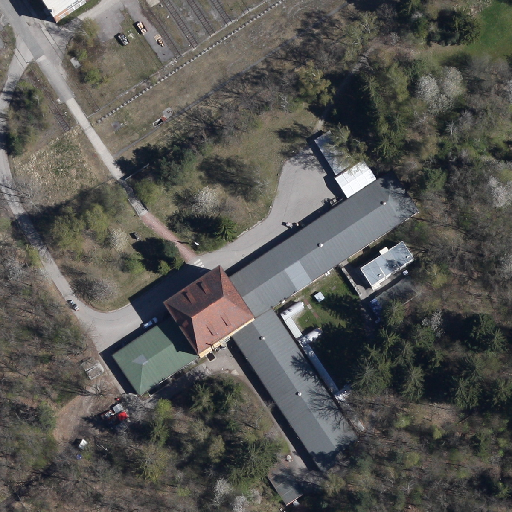
Referring expression: paved road